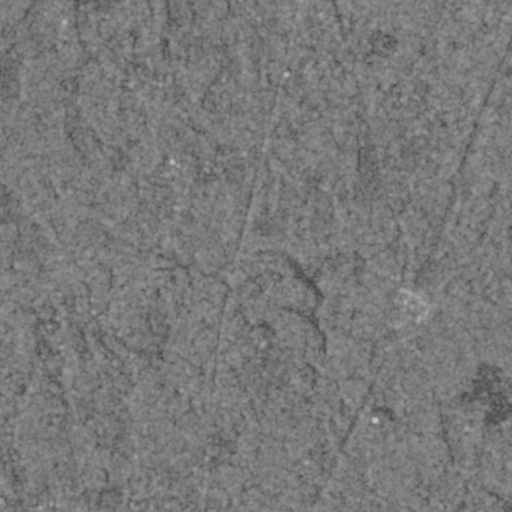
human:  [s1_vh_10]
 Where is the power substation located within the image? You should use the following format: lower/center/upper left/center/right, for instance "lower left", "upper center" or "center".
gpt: The power substation is located in the center right of the image.
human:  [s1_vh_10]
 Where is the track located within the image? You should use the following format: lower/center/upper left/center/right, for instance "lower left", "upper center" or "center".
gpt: The track is located in the upper left of the image.
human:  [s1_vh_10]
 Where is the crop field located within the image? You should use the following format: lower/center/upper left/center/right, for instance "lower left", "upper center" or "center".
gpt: There is no crop field in the image.

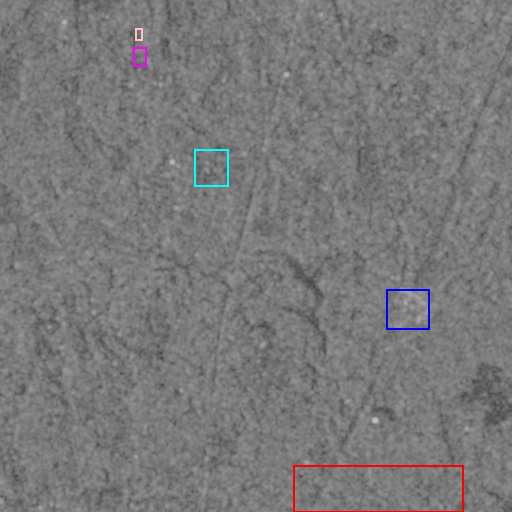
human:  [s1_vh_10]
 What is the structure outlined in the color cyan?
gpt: The structure outlined in cyan is a crop field.
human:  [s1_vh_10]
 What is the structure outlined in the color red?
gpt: The structure outlined in red is a park.
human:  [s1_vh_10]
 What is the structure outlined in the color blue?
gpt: The structure outlined in blue is a power substation.
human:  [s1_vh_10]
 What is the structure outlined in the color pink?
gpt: The structure outlined in pink is a track.
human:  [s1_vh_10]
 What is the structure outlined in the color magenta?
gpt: The structure outlined in magenta is a building.
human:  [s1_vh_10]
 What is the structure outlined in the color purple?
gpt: There is no purple outline.